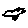
Label: bird